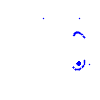
Particle: pion